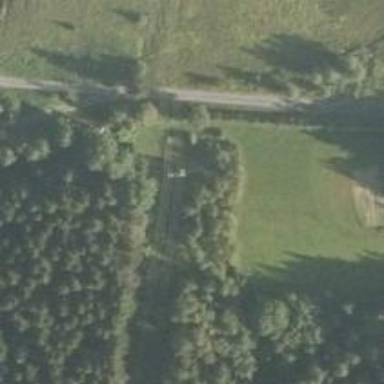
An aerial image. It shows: Power pole.